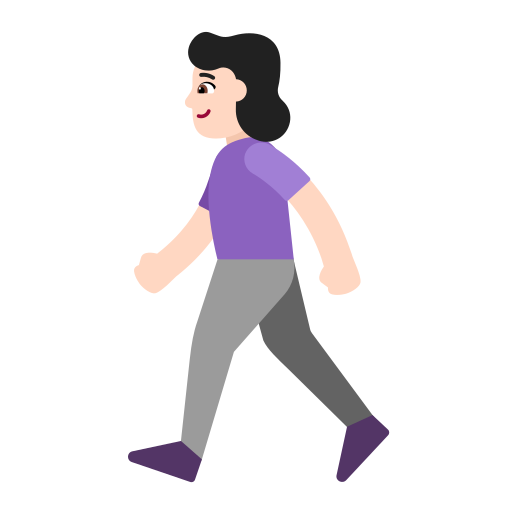
woman walking flat light